Field crop: maize
Growth stage: 2
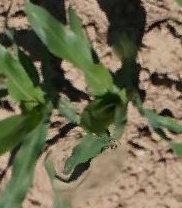
Species: maize